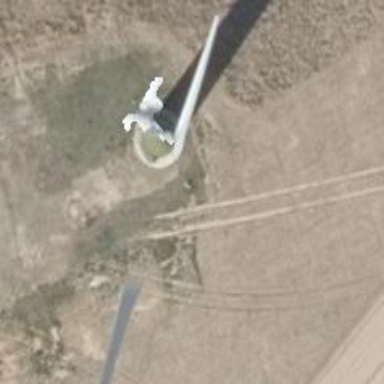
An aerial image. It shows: Wind generator powered by wind. The generator type is horizontal axis and it uses wind turbines.